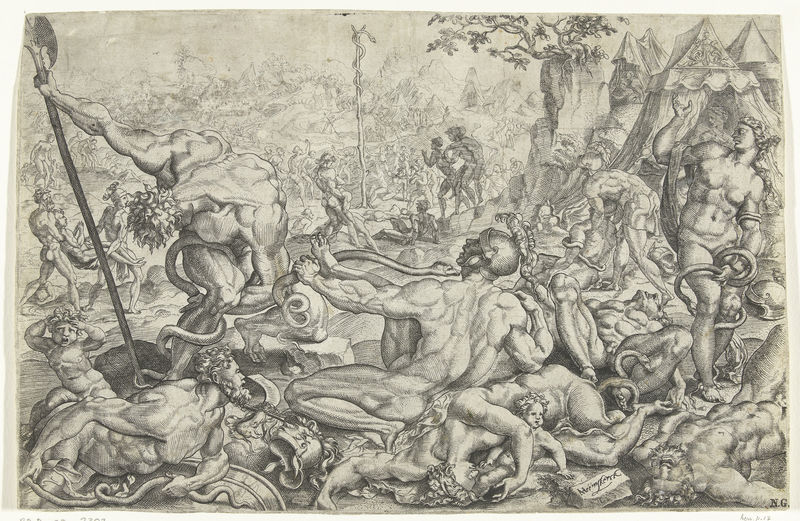
Titel: Gifslangenplaag en de koperen slang
Künstler: Cornelis Bosch
Standort: Amsterdam
Institution: Rijksmuseum
Schlagwörter: fight, men, people, soldier, soldiers, women, hair, fighting, man, naked, nude, nudity, tree, hills, trees, death, boy, child, helmet, battle, beard, snakes, dead, children, scene, baum, mann, männer, arms, legs, west, tent, landschaft, stick, stich, nackt, schlange, camp, feder, penis, zeichnung, serpent, snake, krieg, pole, muscles, chaos, stein, zelt, krieger, lager, sick, lance, naked men, kampf, helm, kinder, muskeln, torso, muscels, tents, plume, die, lanze, screaming, stange, serpents, bite, schlangen, götze, black and wite, tree'